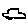
Label: car